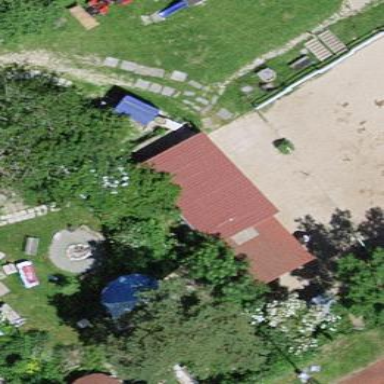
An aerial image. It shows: Stable.